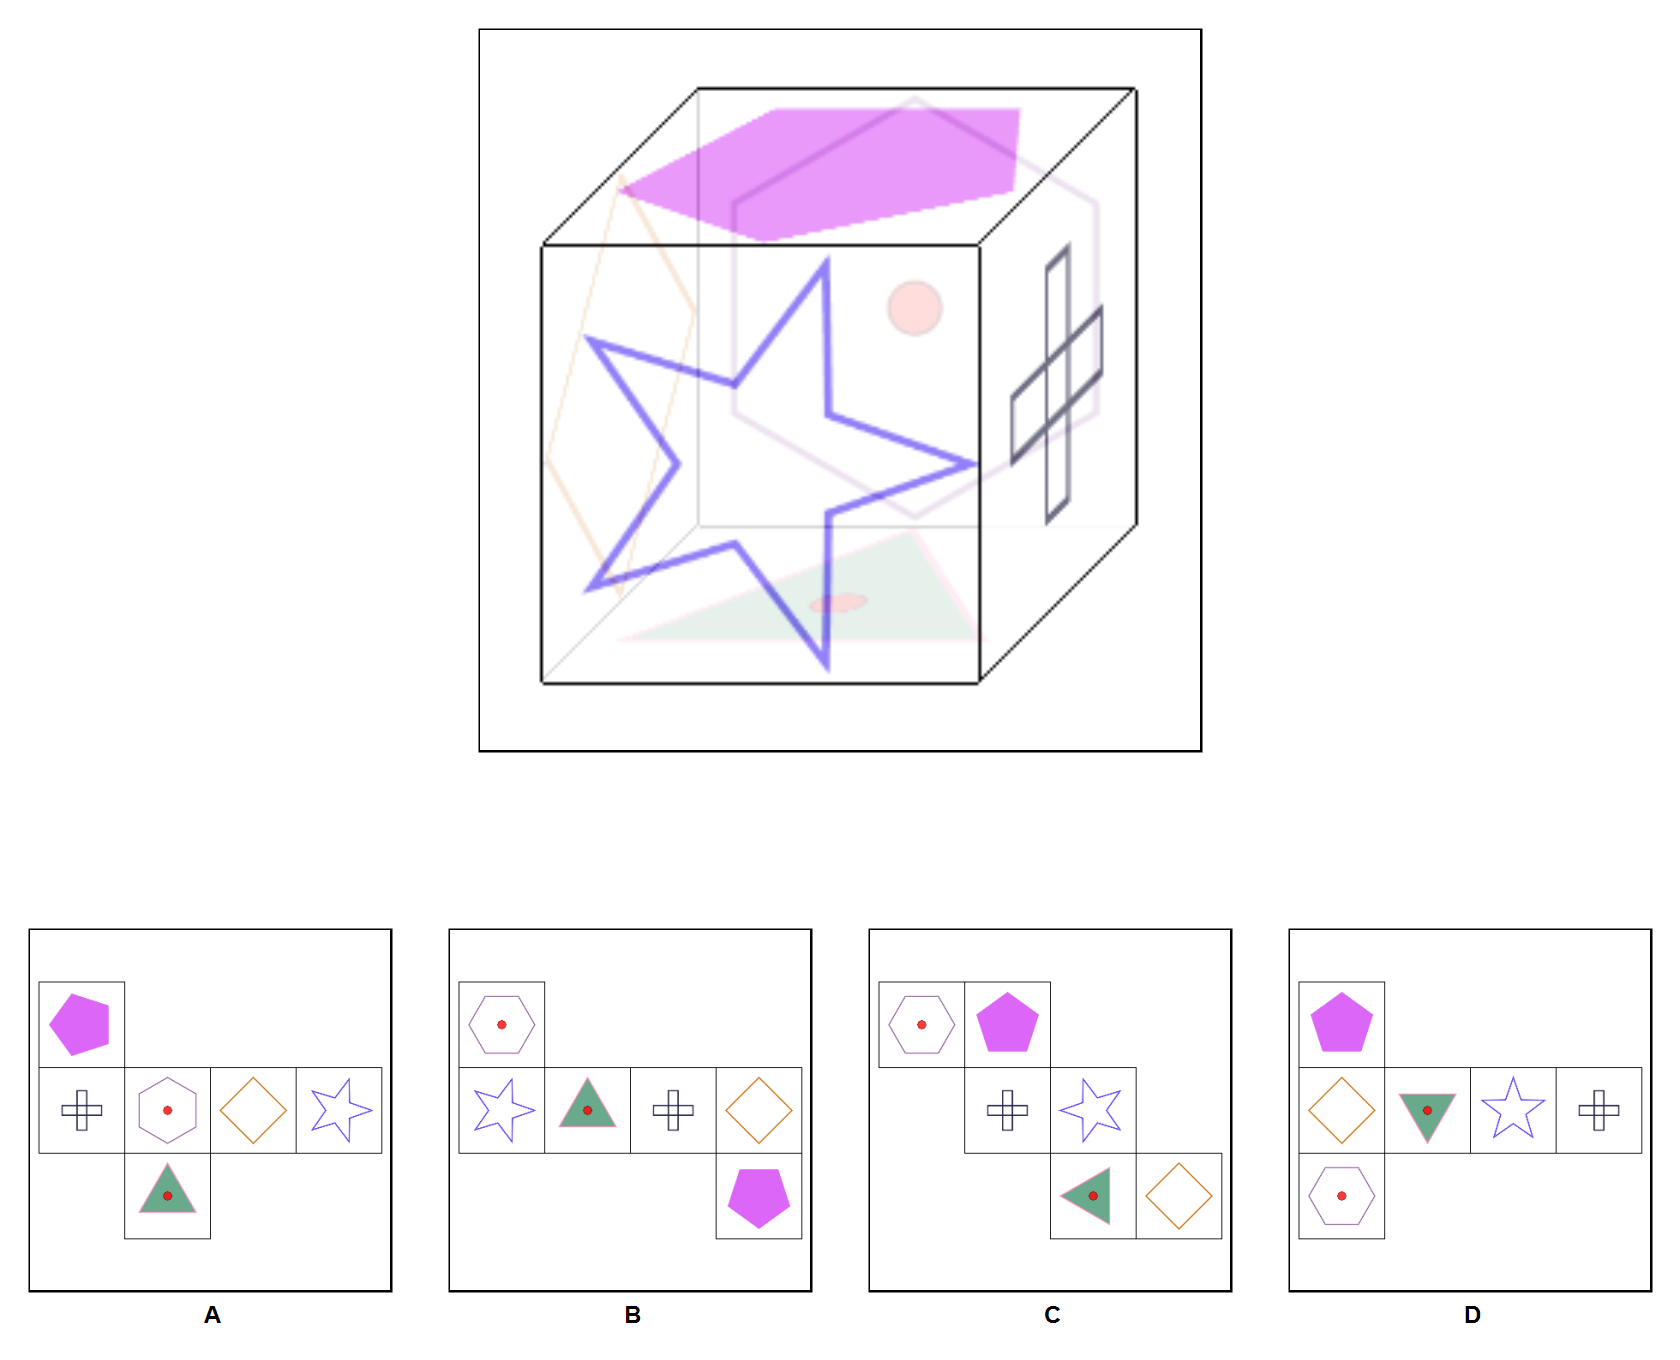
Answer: A